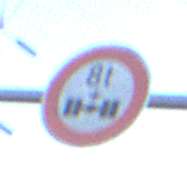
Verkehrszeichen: TatsaechlicheAchslast
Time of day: Dawn
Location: Outdoor (Nature)
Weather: Clear
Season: NotSpecified
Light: Natural